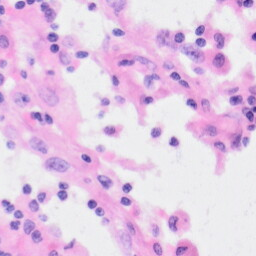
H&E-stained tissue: Kidney